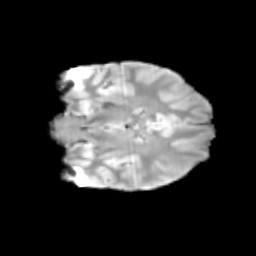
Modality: T2w
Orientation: coronal
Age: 12
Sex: male
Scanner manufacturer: siemens
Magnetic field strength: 3 T
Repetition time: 3.8 s
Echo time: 0.07 s